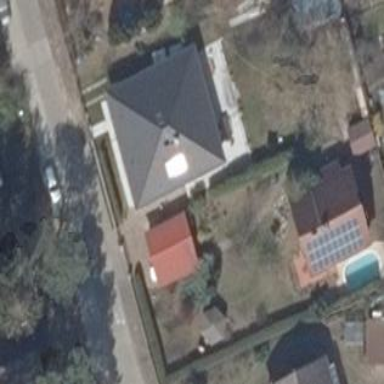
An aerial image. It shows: Building with hipped roof.